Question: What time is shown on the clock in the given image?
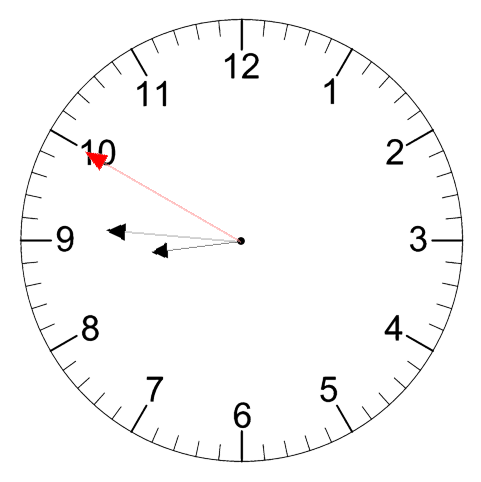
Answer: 08:45:50